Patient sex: M
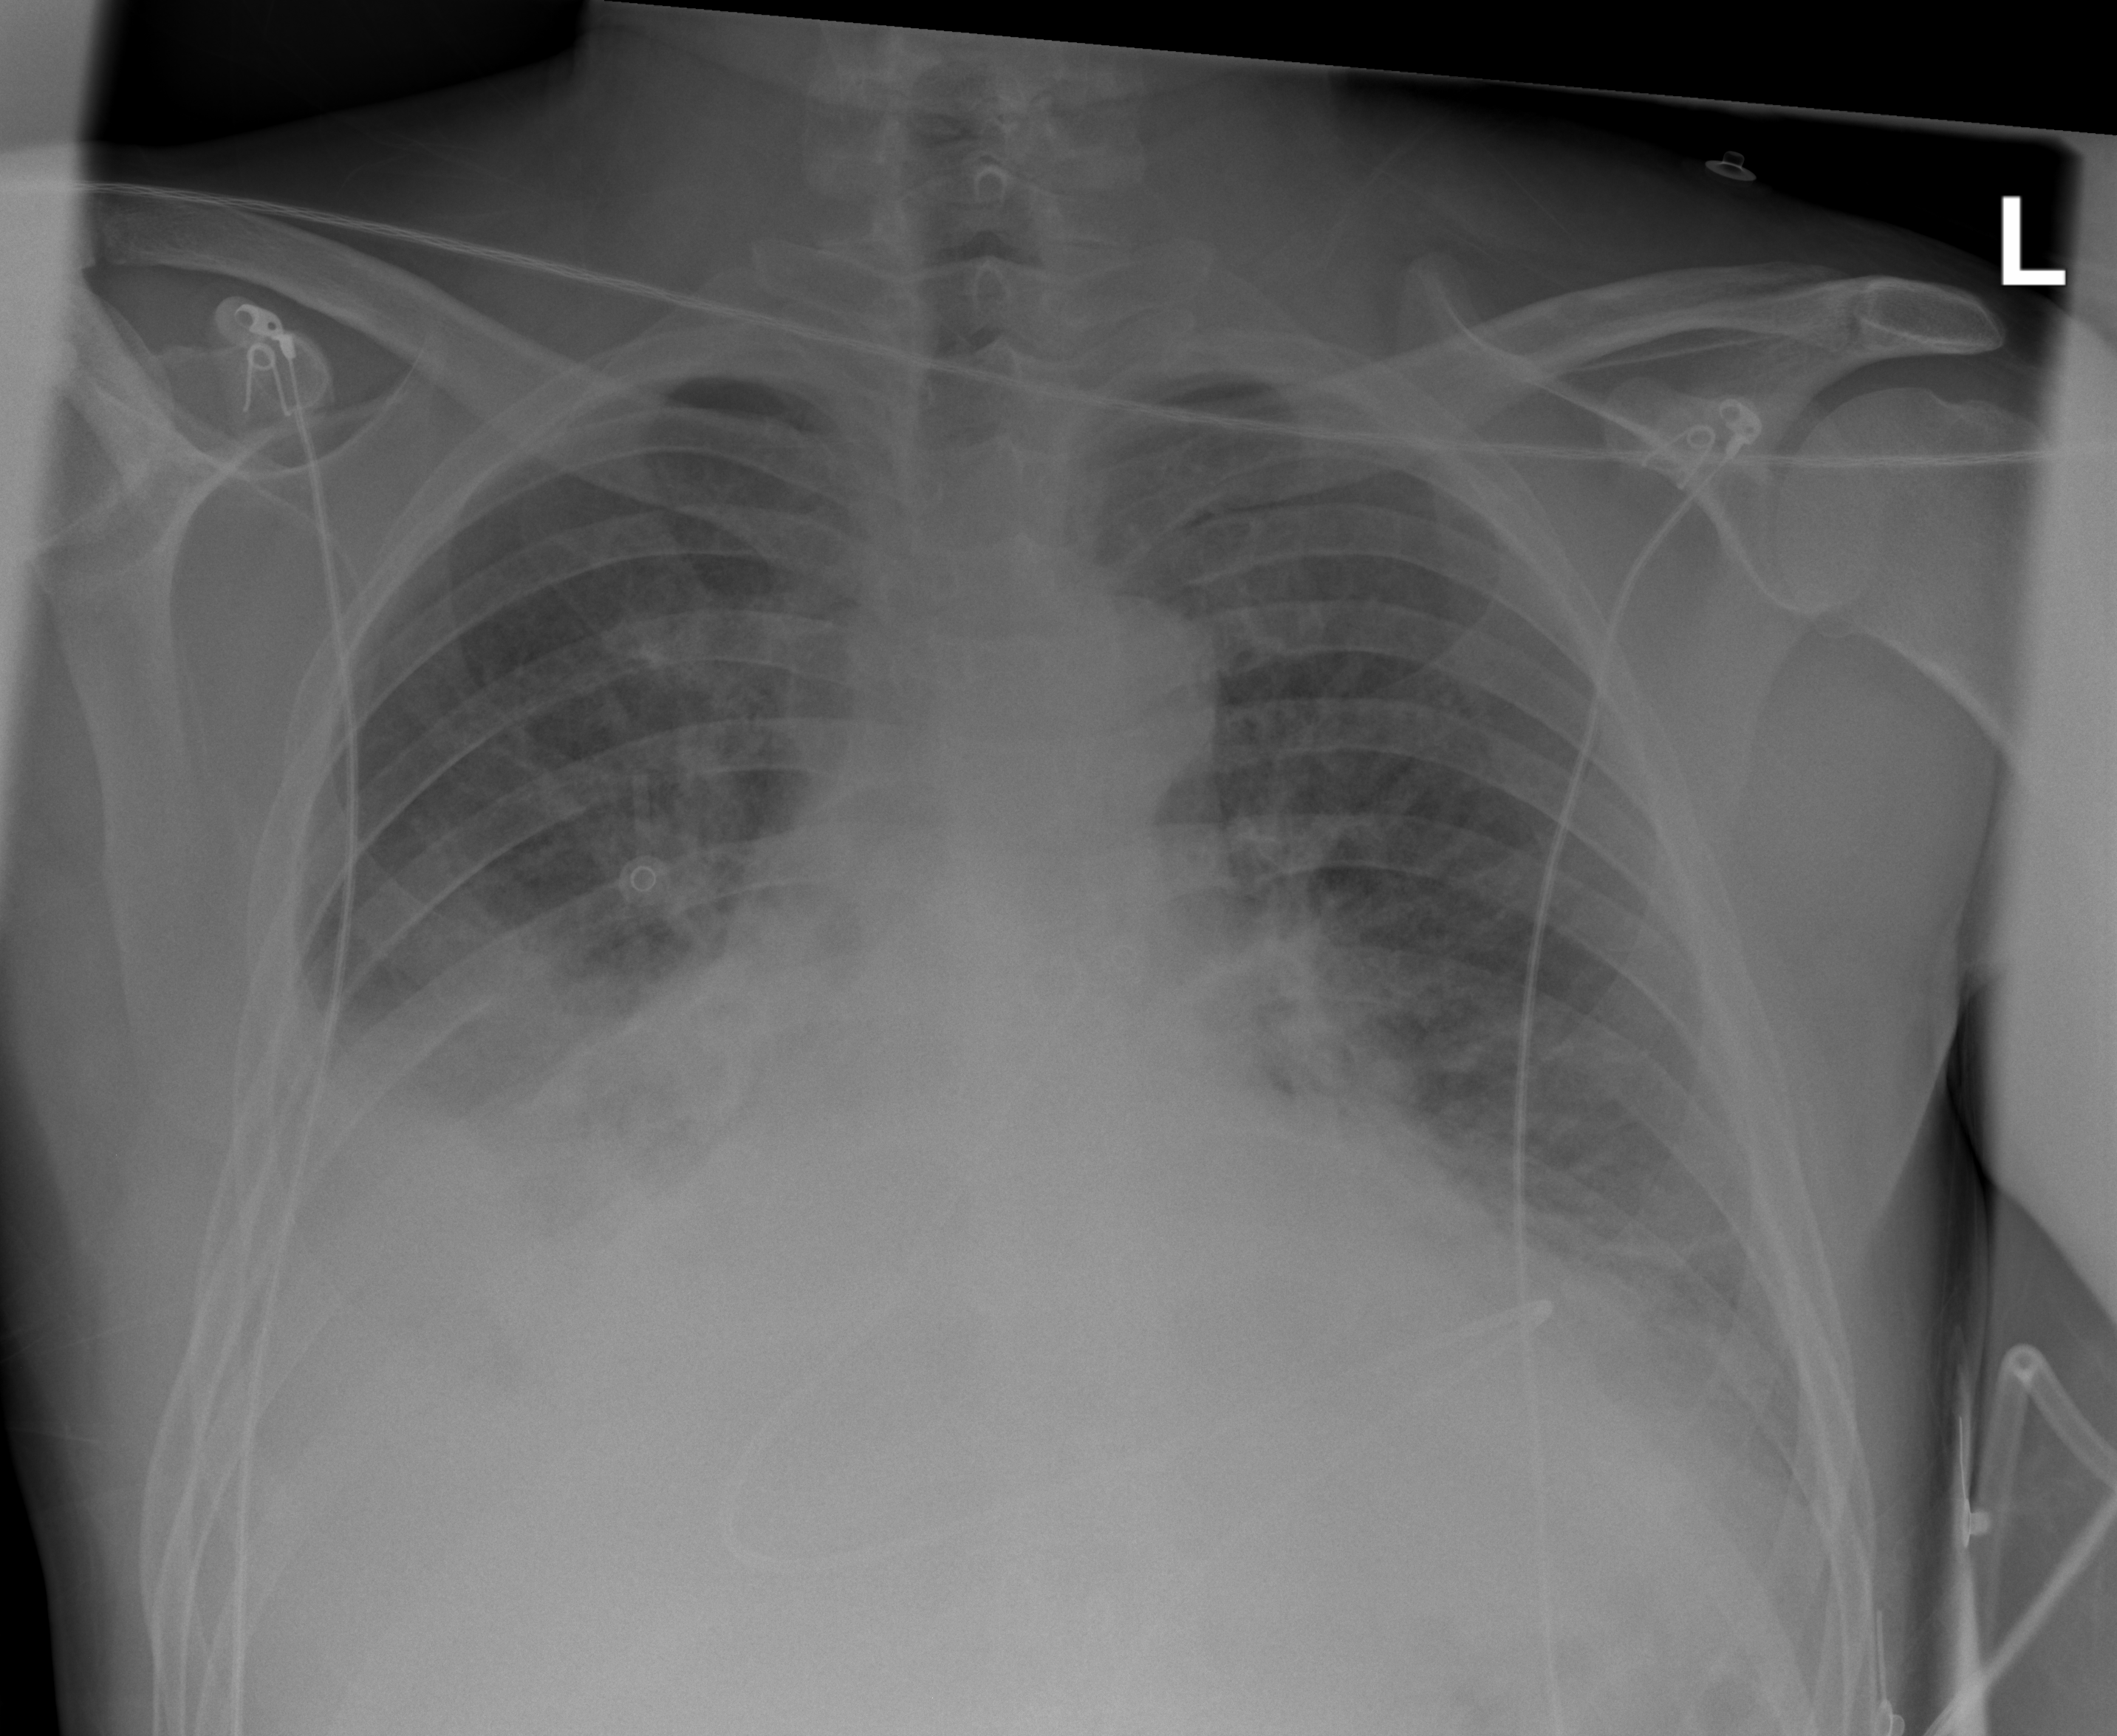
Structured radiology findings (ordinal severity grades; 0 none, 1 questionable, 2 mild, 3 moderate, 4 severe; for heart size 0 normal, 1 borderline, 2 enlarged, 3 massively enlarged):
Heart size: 2
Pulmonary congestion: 3
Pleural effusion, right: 3
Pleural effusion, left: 2
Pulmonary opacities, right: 0
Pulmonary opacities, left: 0
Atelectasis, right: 2
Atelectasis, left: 2